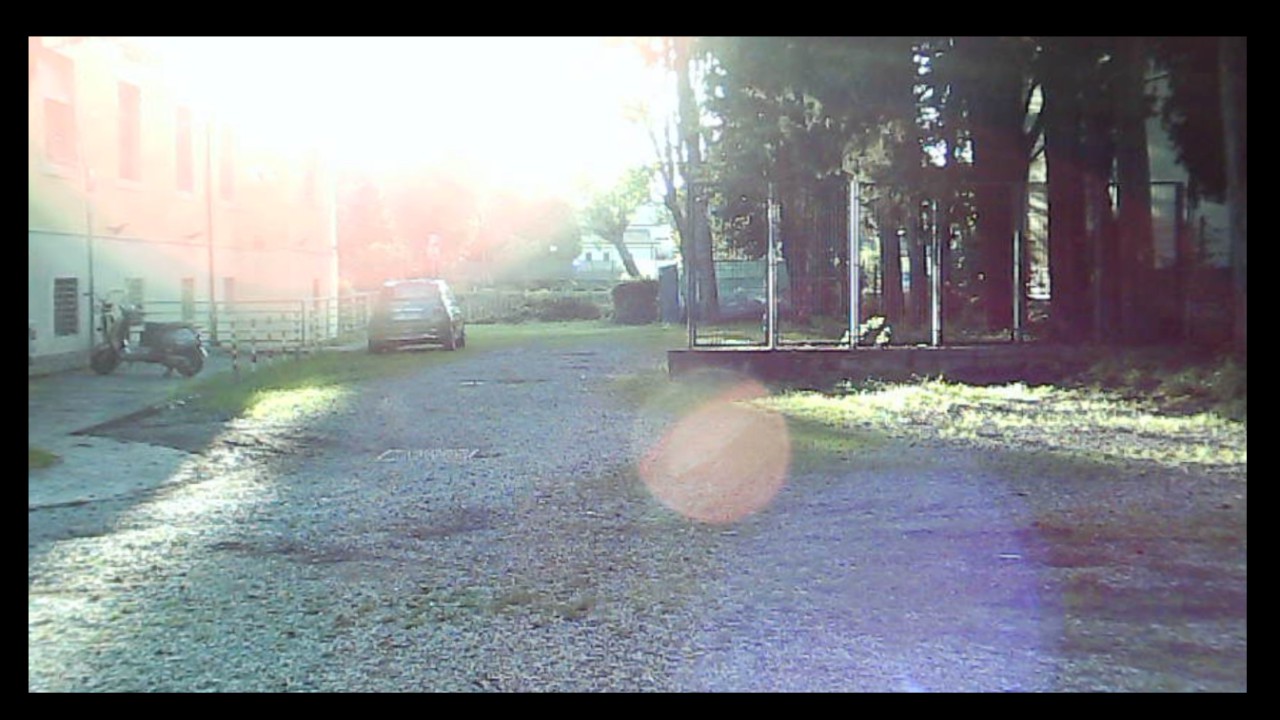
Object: Betafpv air75